Question: I received an app recently and need to take ownership of it, therefore I need to change the organization section of the bundle identifier, but not the product name. Every search I've done seems to be centered around changing the product name but not the organization name.
When I change the orgaization name in the plist, the app no longer runs in the simulator and I get the following error:

How can I change the com.organizationname part of the bundle identifier? Thanks!
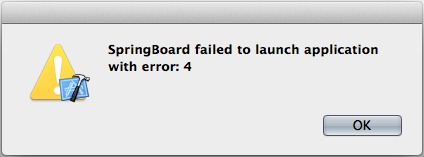
Answer: Remove the App from the Simulator after changing the bundle identifier. Next time you build and run the App the connection to the Simulator should work fine.
If that does not help you can also reset the Simulator: